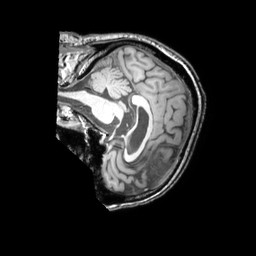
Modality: T1w
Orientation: sagittal
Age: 73
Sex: male
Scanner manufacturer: philips
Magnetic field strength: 3 T
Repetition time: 0.009895 s
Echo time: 0.004605 s